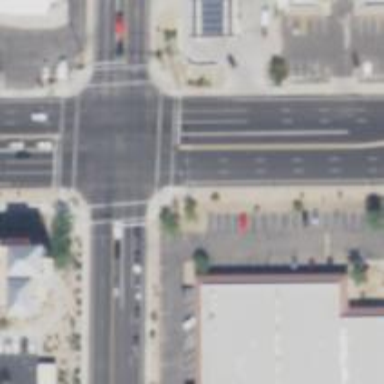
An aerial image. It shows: Solid stop line on the road.